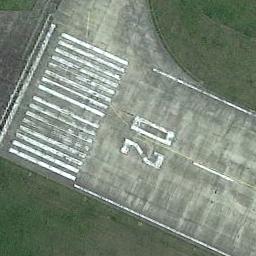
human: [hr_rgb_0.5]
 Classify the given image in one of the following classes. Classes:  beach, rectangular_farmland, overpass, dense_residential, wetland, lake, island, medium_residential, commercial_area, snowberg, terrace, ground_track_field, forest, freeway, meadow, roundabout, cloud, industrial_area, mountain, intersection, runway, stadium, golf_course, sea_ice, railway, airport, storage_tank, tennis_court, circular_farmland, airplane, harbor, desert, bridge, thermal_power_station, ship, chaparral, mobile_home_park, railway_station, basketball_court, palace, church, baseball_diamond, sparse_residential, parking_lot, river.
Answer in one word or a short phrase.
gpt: runway